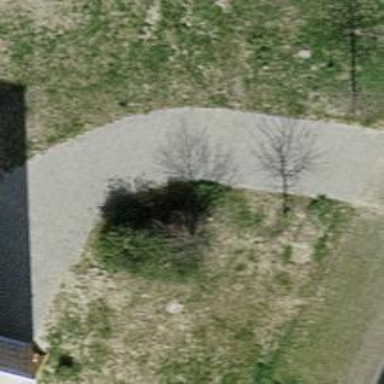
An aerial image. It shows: Footway covered with grass pavers.